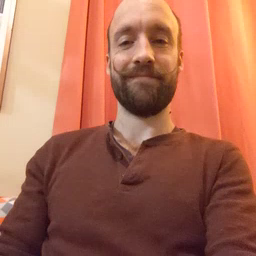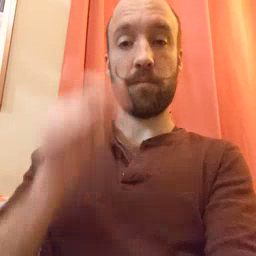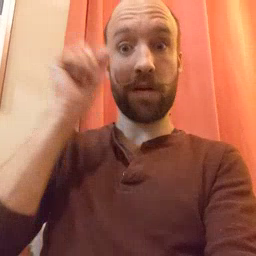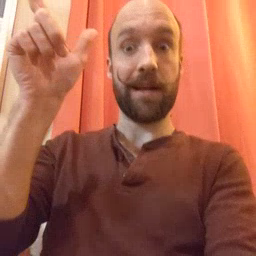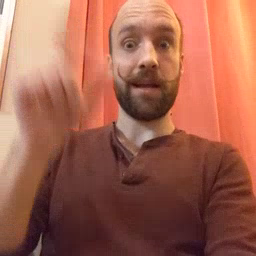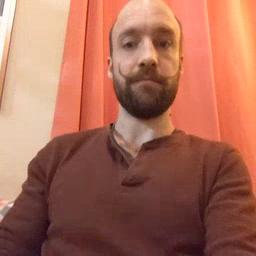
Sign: wake